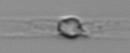
Label: Dactyliosolen_blavyanus